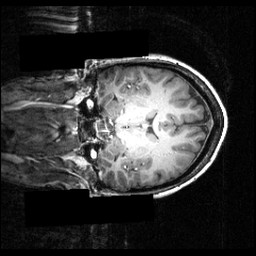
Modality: T1w
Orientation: coronal
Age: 21
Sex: female
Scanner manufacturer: siemens
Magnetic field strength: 3.951 T
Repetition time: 1.5 s
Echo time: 0.00335 s